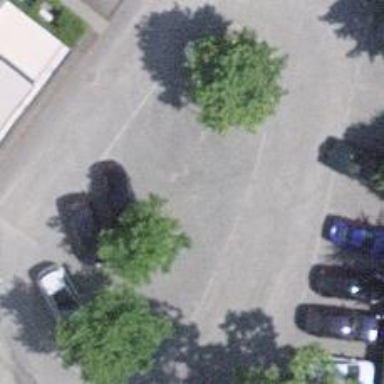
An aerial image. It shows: Parking area with mud surface.